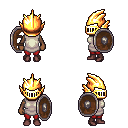
a pixel art fantasy rpg character, female body template, human, dark skin, white tunic, red pants, purple short mohawk hairstyle, gold helm, maroon shoes, shield, four views (front, back, left, right), 2x2 character sprite sheet, small pixel art, hard edges, no anti-aliasing